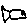
Label: fish